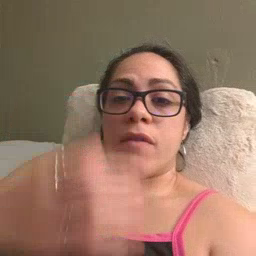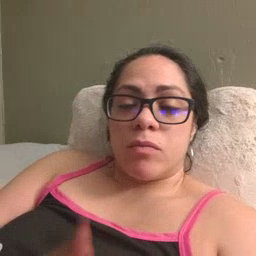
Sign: giraffe